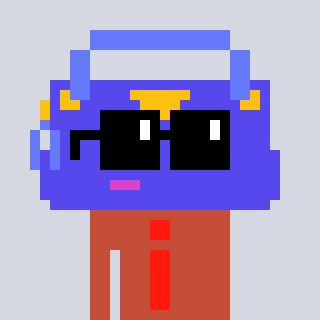
a pixel art character with square black sunglasses, a bag-shaped head and a rust-colored body on a cool background